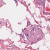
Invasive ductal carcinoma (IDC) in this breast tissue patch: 1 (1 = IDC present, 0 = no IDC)